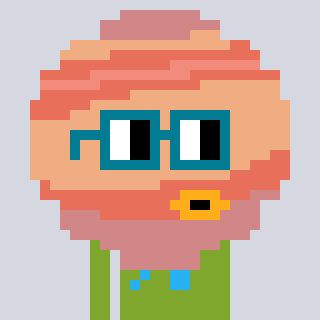
a pixel art character with square dark green glasses, a jupiter-shaped head and a slimegreen-colored body on a cool background